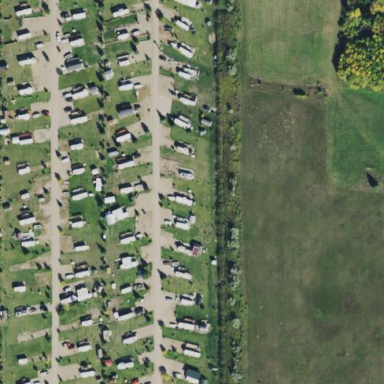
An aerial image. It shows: Campsite designated for tourism.